Aerial crown-view tile of a tropical tree (Barro Colorado Island, Panama), acquired 20250317:
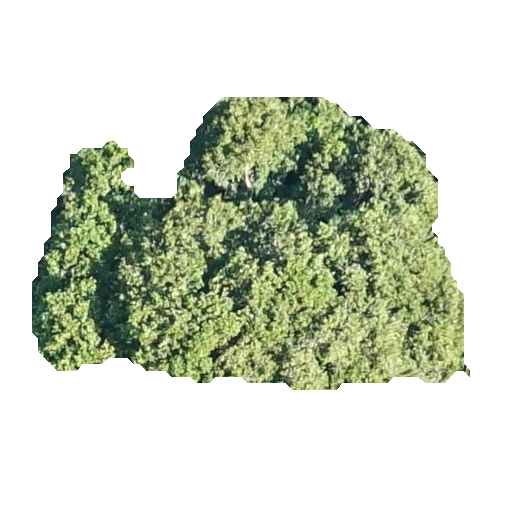
Species: Prioria copaifera
GBIF accepted scientific name: Prioria copaifera
Crown area: 143.193 m²